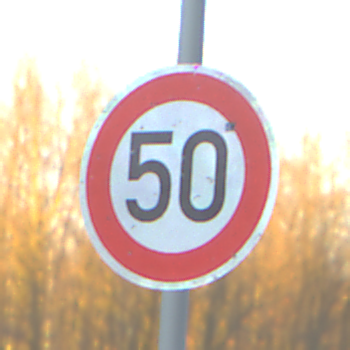
Verkehrszeichen: Geschwindigkeit50
Umgebung: Outdoor, Nature
Tageszeit: SunriseSunset
Wetter: Clear
Licht: Natural
Jahreszeit: Winter
Kontrast: LowContrast